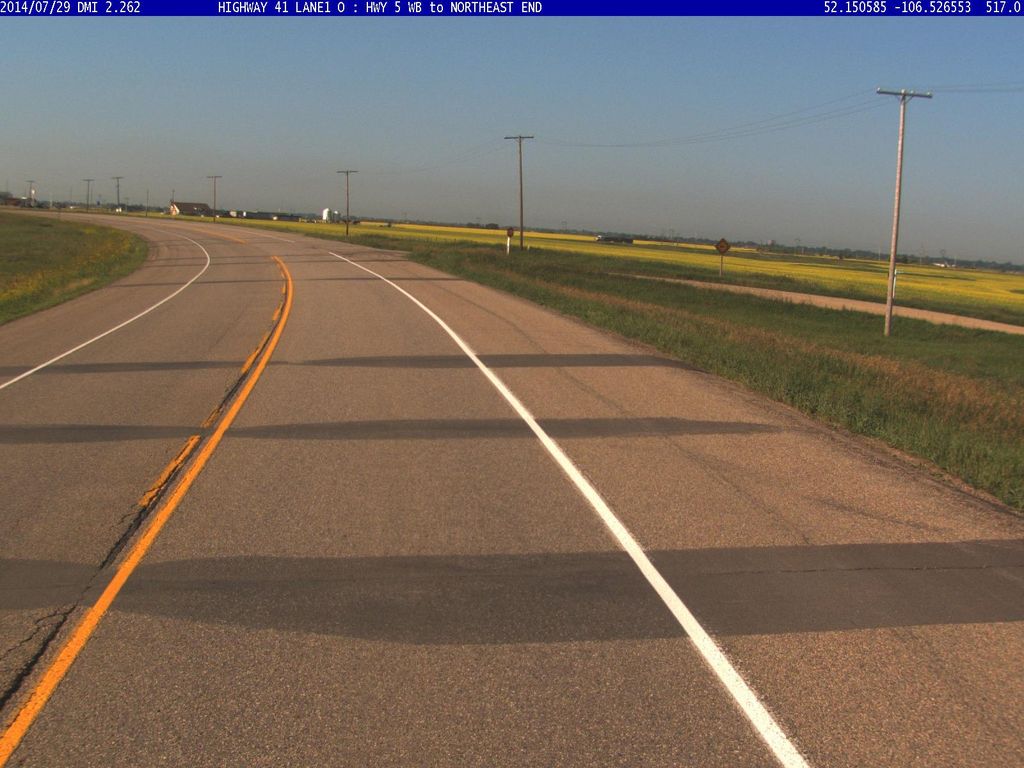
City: saskatoon